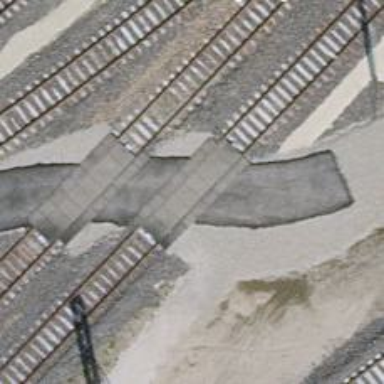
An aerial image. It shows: Rail yard with electrified contact lines for railway operations.